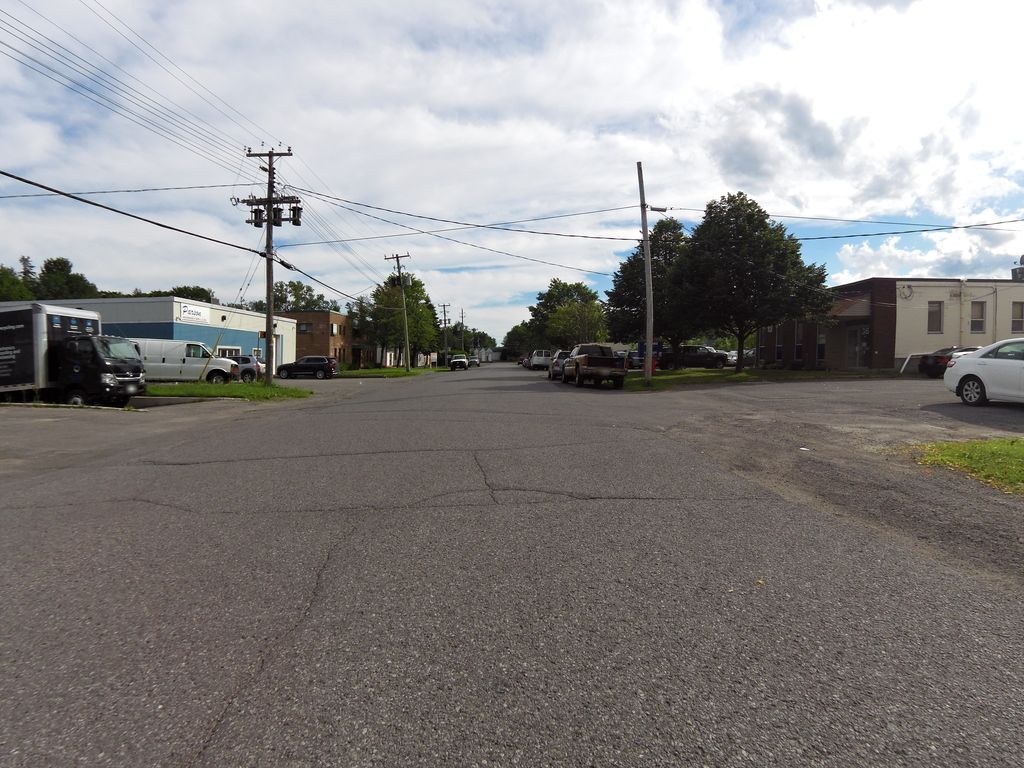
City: ottawa-gatineau